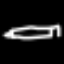
Label: pencil